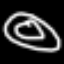
Label: donut